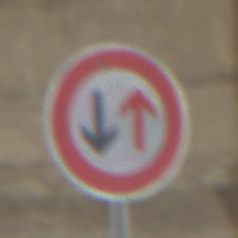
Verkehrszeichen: VorrangDesGegenverkehrs
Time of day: Midday
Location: Roofed (Beach)
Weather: Overcast
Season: NotSpecified
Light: Natural